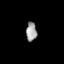
Tissue: skin
Cell type: Epithelial cells
Senescence score: 0.2365
Nuclear area (px): 197
Mean DAPI intensity: 160.355